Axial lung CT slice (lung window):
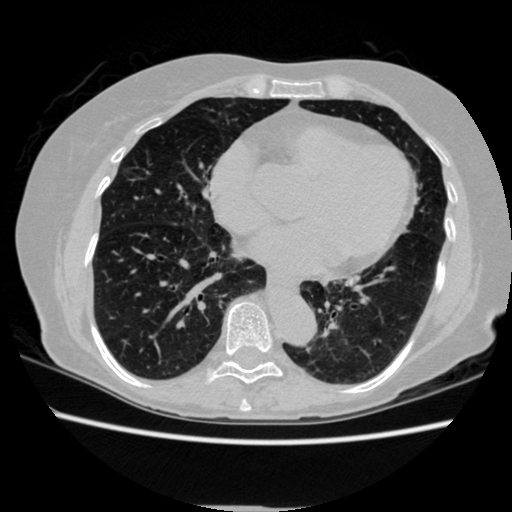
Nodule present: no